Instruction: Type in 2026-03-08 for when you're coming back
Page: home
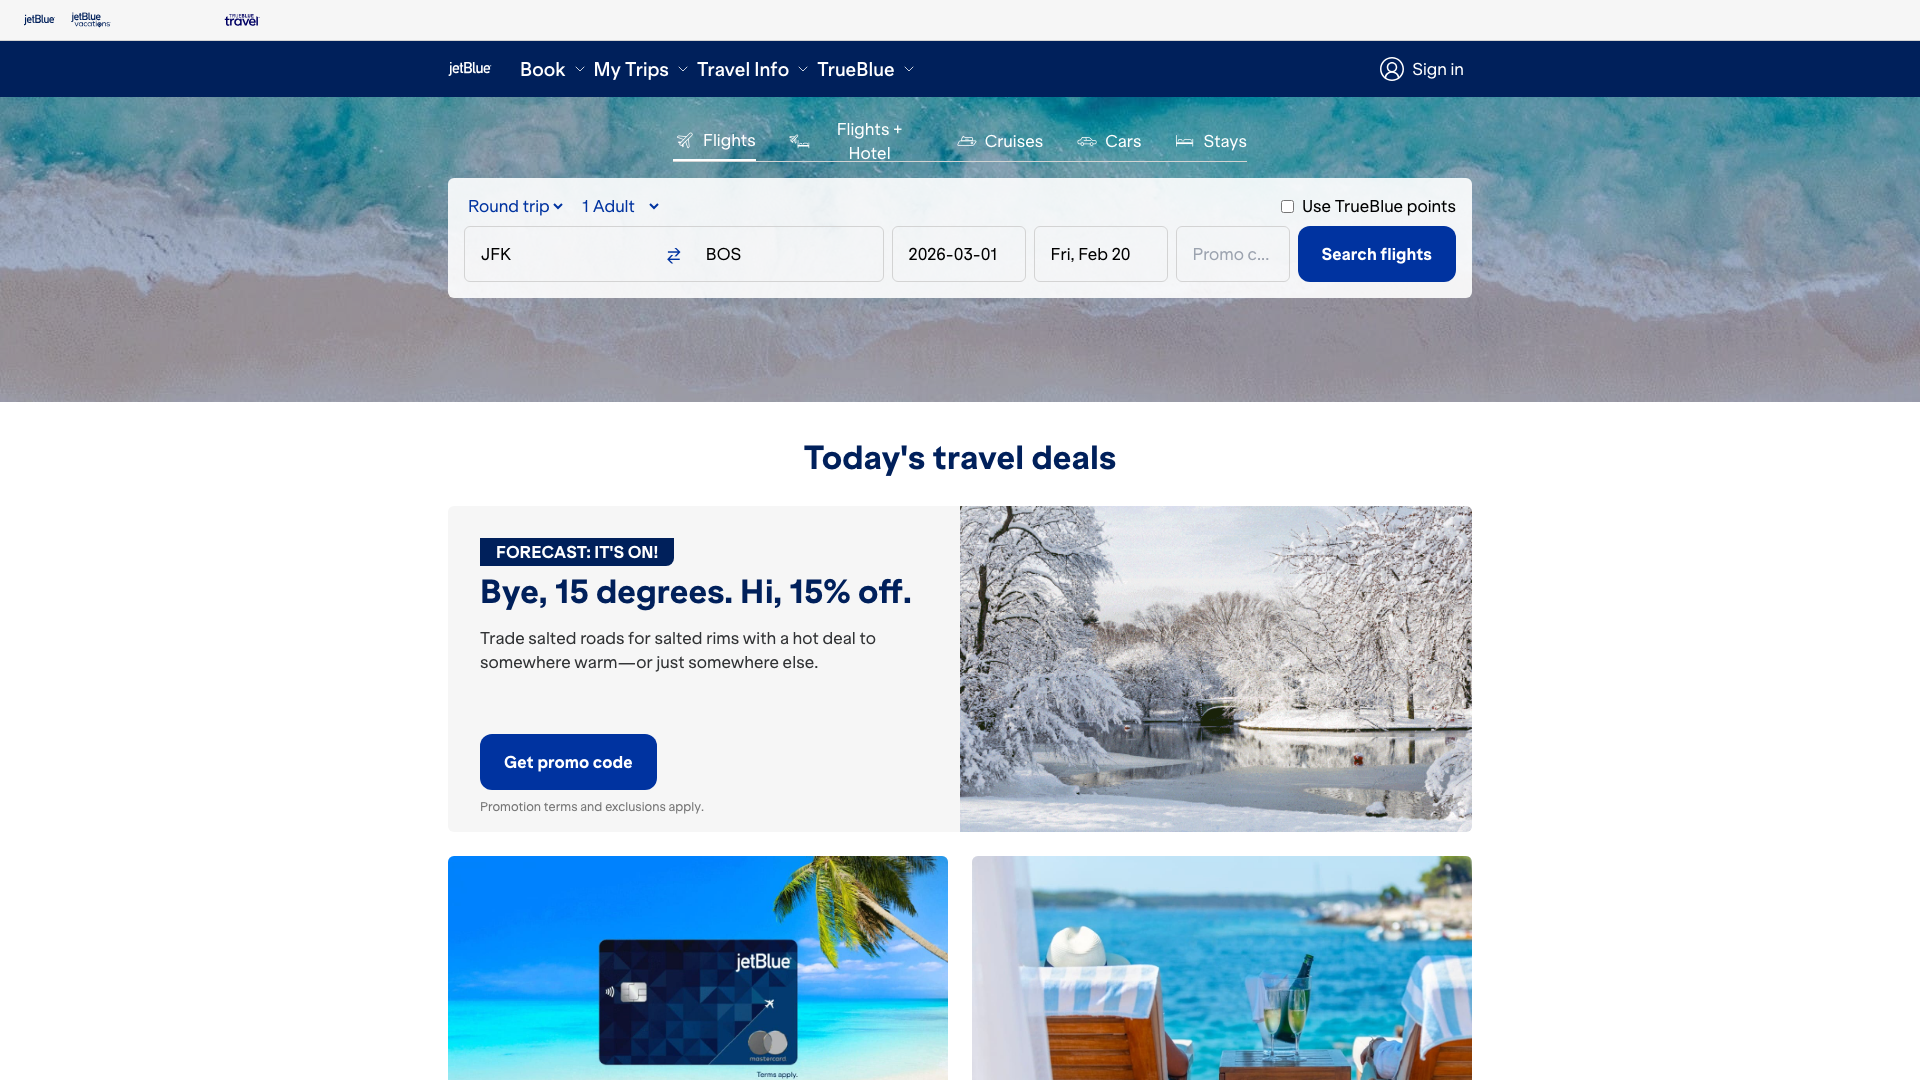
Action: type